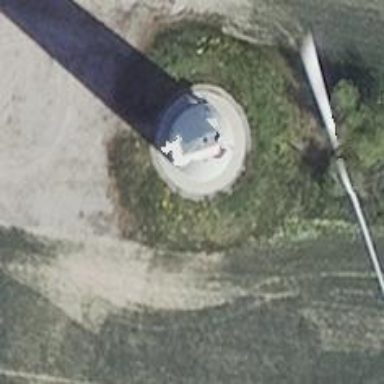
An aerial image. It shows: Wind generator powered by horizontal-axis wind turbine.